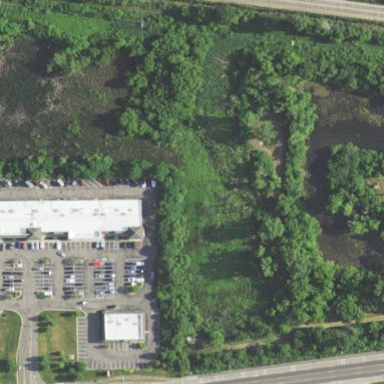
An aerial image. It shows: Marshy wetland area.